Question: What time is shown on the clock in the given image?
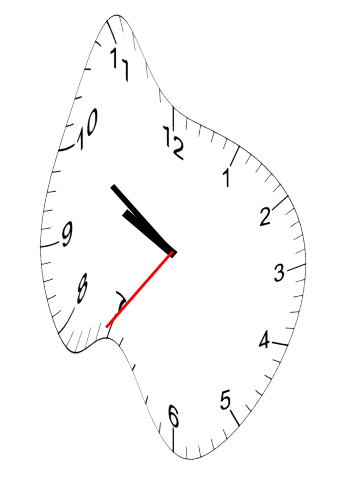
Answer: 09:50:36